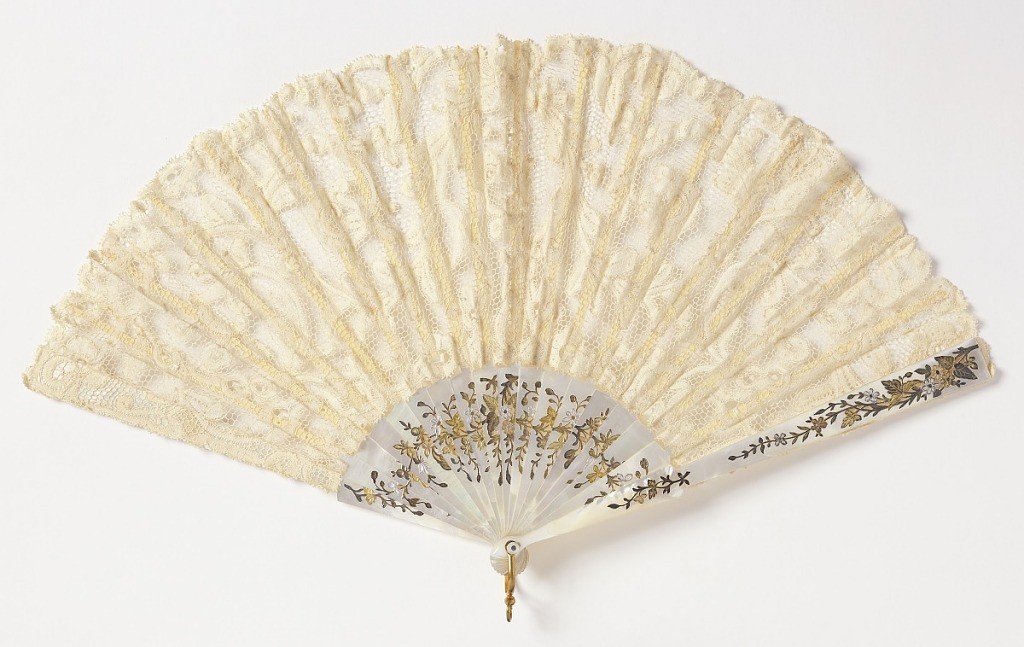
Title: Pleated fan and case
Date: late 19th century
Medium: Linen lace leaf, pierced mother-of-pearl sticks with applied gold foil, pearl buttons at rivet
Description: Leaf of cream-colored Milanese lace. Pierced mother-of-pearl sticks with designs of flowering vine in applied gold foil of three colors and silver. Pearl buttons at rivet.